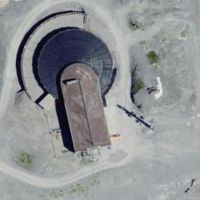
EUNIS habitat code: 48
Species observed at this site:
Doronicum grandiflorum